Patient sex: M
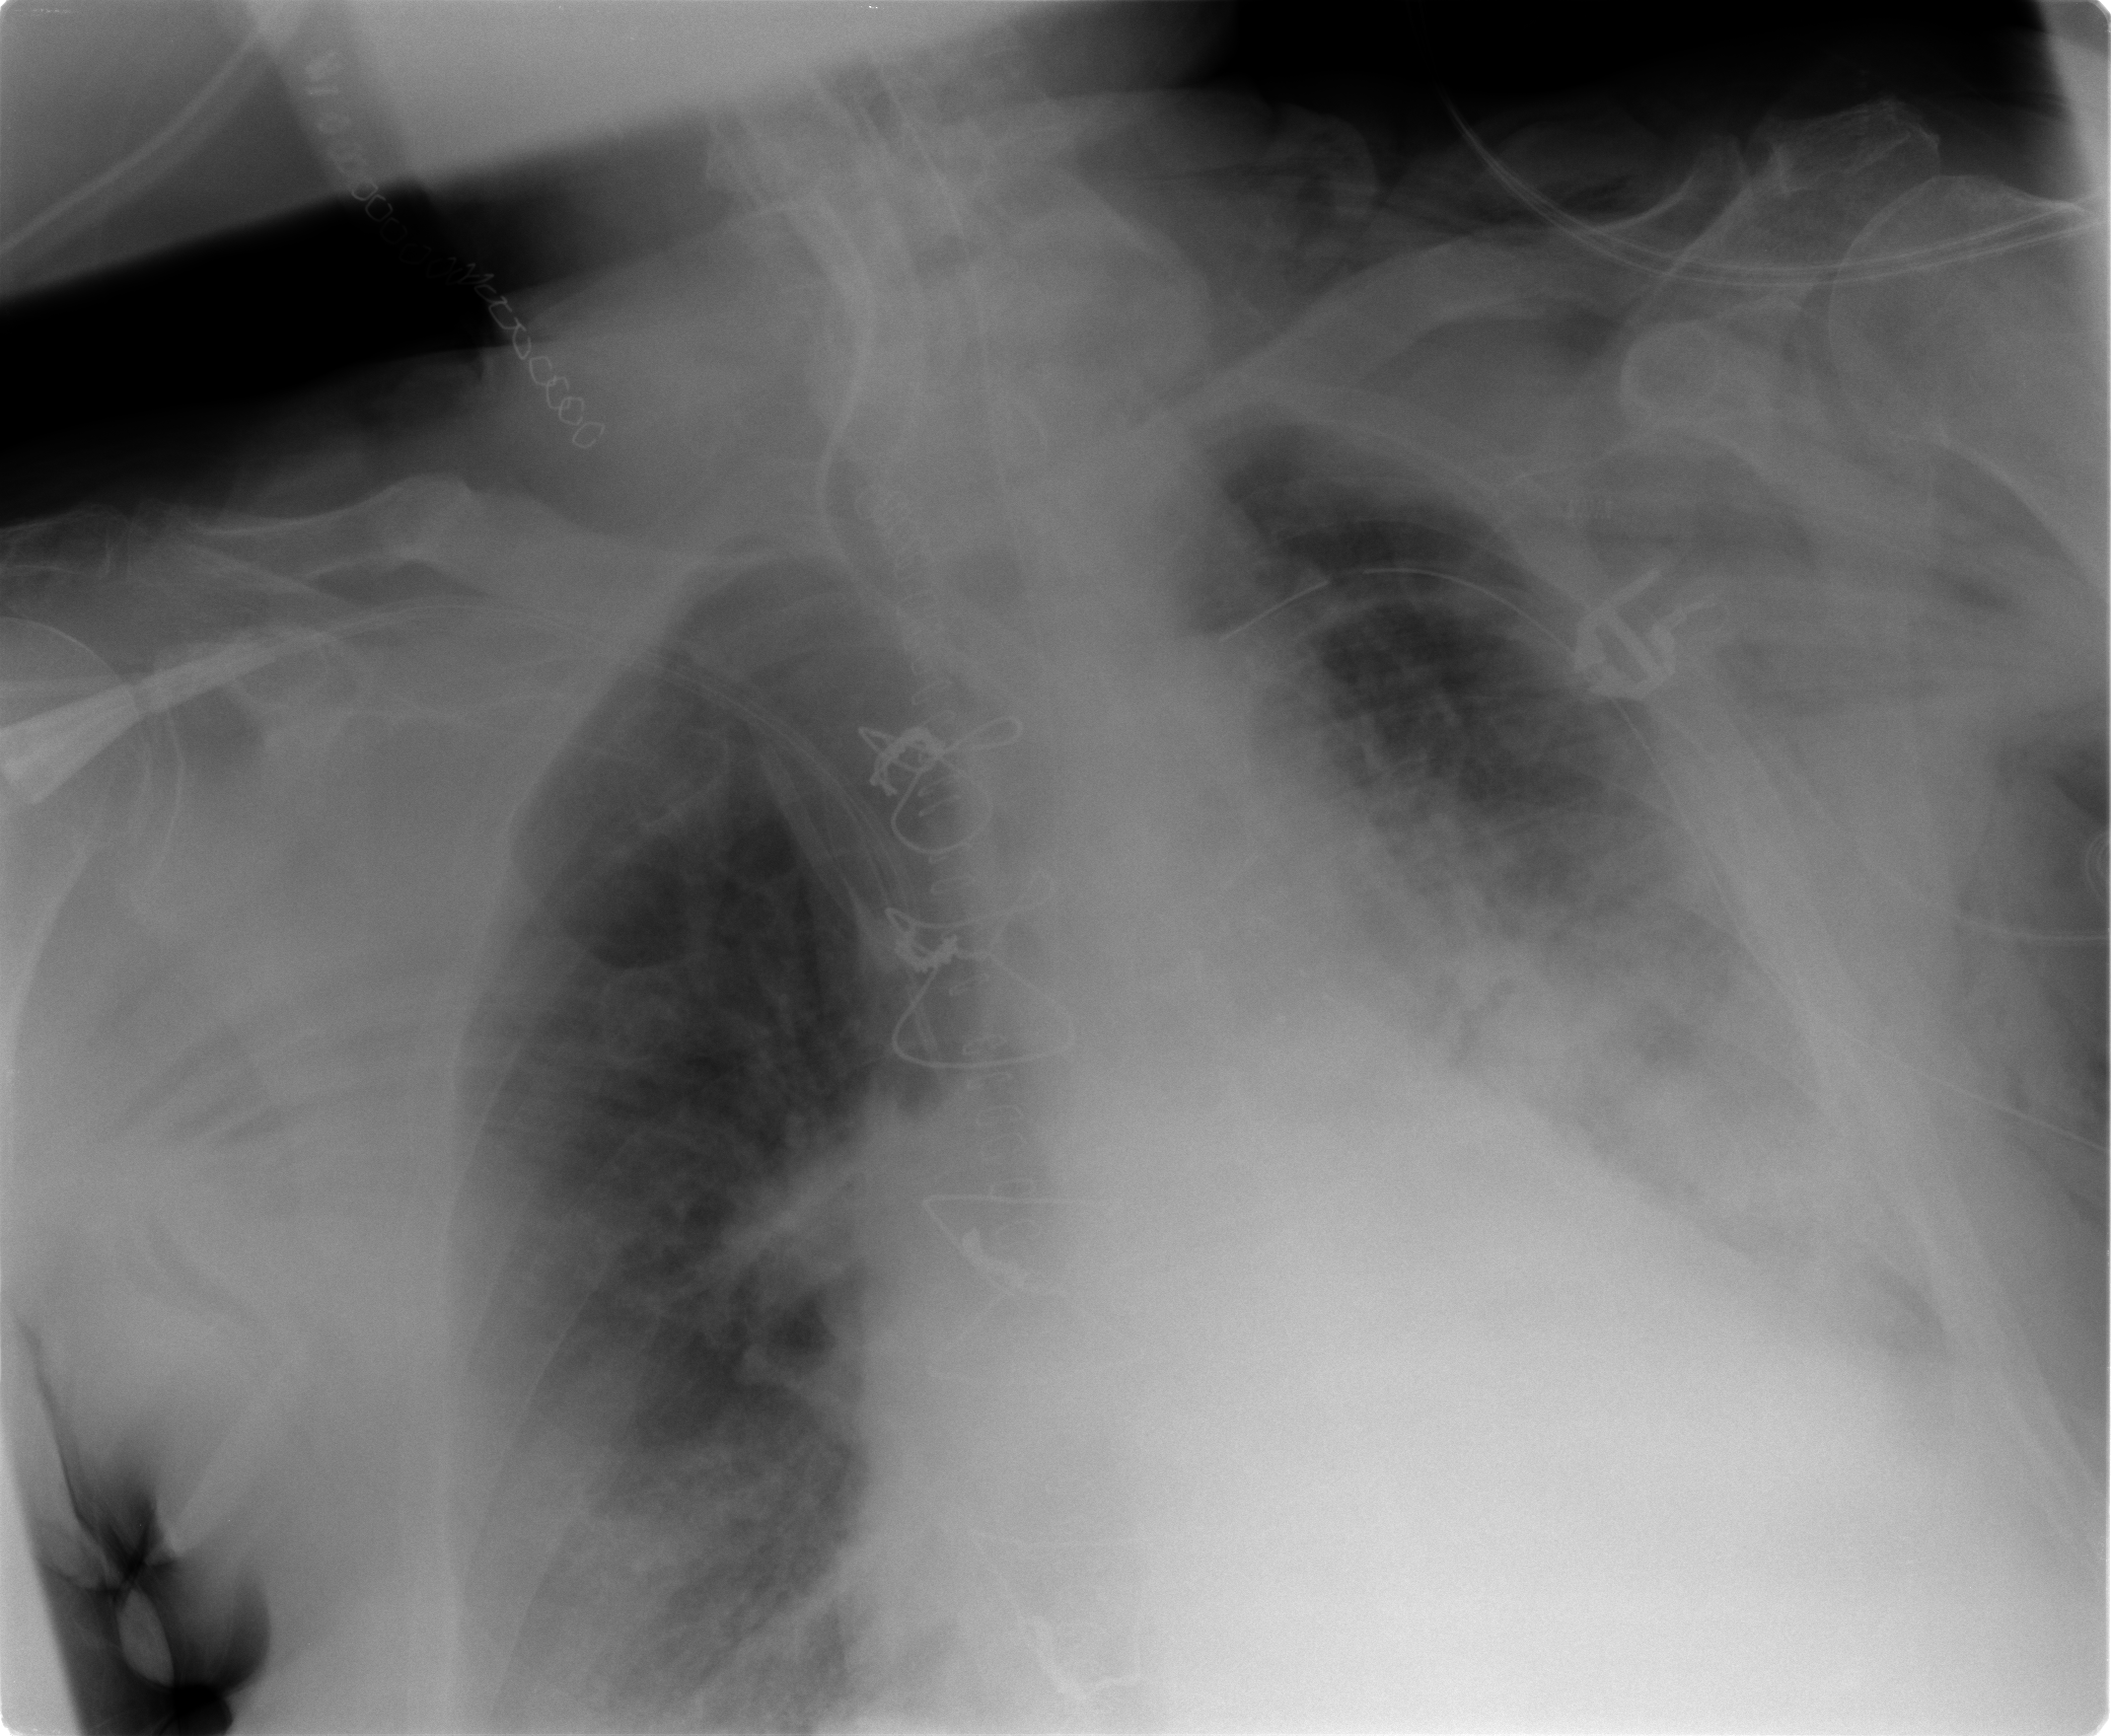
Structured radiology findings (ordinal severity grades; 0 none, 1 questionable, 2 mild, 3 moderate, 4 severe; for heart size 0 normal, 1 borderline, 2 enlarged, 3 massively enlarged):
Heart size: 2
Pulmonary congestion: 3
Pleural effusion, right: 0
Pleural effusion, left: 2
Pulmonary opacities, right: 2
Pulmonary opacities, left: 2
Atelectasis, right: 2
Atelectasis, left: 3